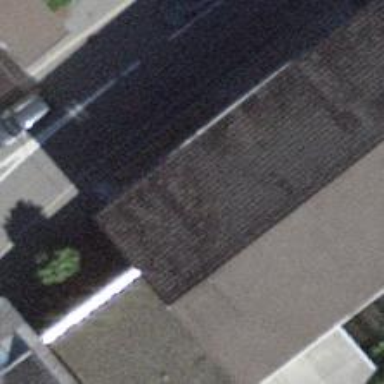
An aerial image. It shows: Car shop.